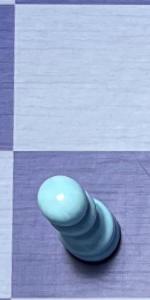
Label: Pawn_White